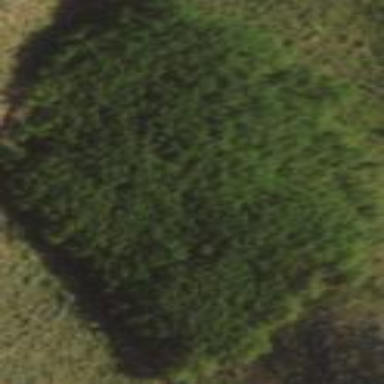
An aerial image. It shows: Serene woodland landscape.